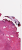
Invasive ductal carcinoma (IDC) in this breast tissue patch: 0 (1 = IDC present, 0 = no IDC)